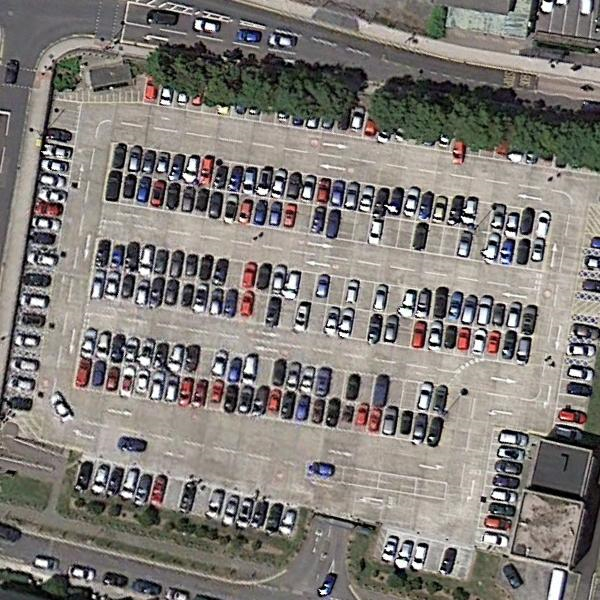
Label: Parking